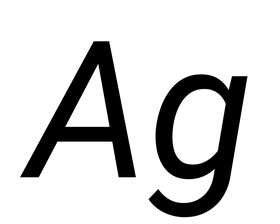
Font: Roboto-Italic_Italic